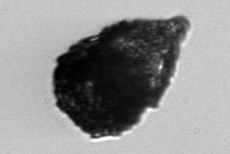
Label: Tintinnopsis